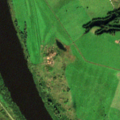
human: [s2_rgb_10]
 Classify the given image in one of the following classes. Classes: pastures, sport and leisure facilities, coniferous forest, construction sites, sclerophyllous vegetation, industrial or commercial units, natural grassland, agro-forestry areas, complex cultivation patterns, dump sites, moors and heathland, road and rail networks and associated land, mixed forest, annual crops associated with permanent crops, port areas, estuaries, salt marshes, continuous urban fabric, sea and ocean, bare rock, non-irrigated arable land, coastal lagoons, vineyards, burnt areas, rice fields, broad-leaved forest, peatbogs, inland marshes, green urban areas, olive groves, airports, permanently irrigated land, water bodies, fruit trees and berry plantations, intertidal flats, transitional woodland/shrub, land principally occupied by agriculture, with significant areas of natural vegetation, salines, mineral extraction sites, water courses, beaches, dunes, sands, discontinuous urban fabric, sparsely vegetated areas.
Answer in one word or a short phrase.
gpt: non-irrigated arable land, pastures, land principally occupied by agriculture, with significant areas of natural vegetation, water courses, water bodies